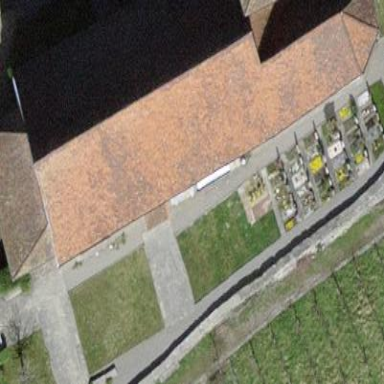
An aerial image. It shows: Cemetery.